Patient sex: M
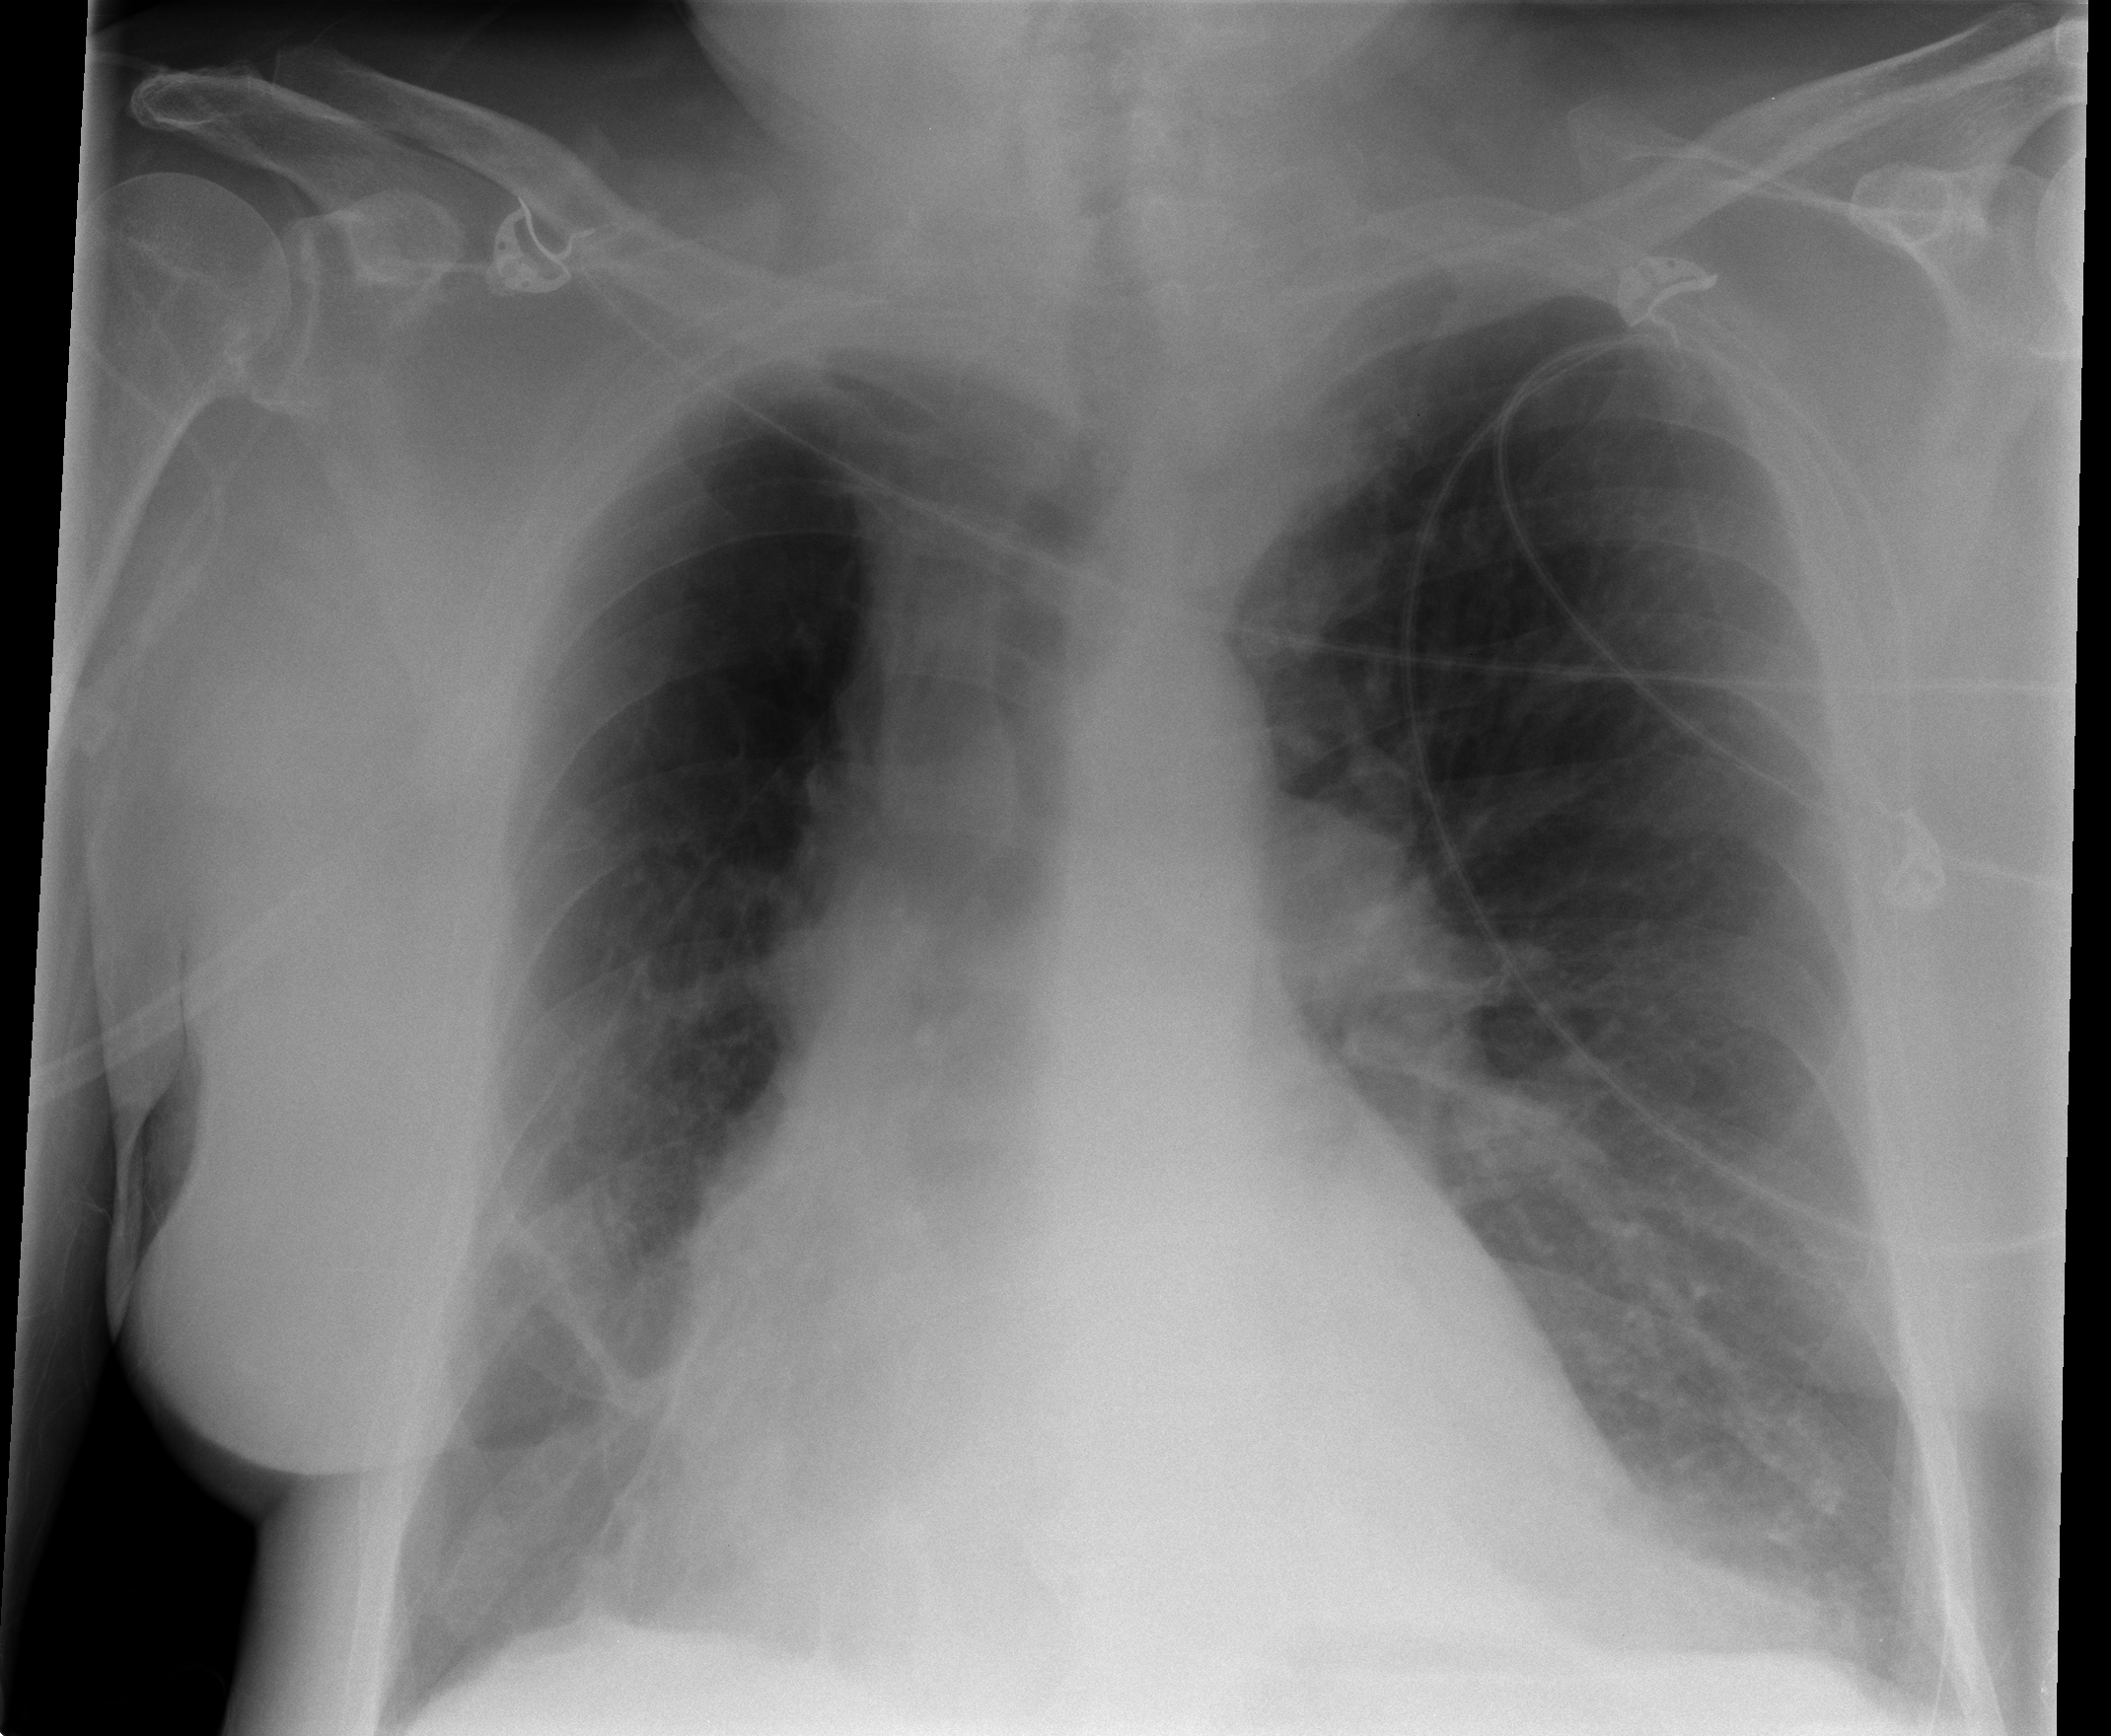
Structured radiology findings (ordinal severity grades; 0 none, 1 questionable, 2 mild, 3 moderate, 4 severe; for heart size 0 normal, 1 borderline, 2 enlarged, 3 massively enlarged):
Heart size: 1
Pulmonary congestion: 0
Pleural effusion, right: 2
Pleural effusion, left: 2
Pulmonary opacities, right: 0
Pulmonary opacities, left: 0
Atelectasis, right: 2
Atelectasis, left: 2